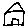
Label: house